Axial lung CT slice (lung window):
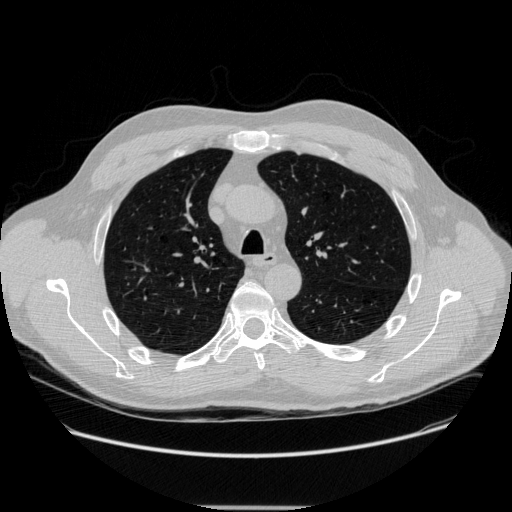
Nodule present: no